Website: apple
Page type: billing-address
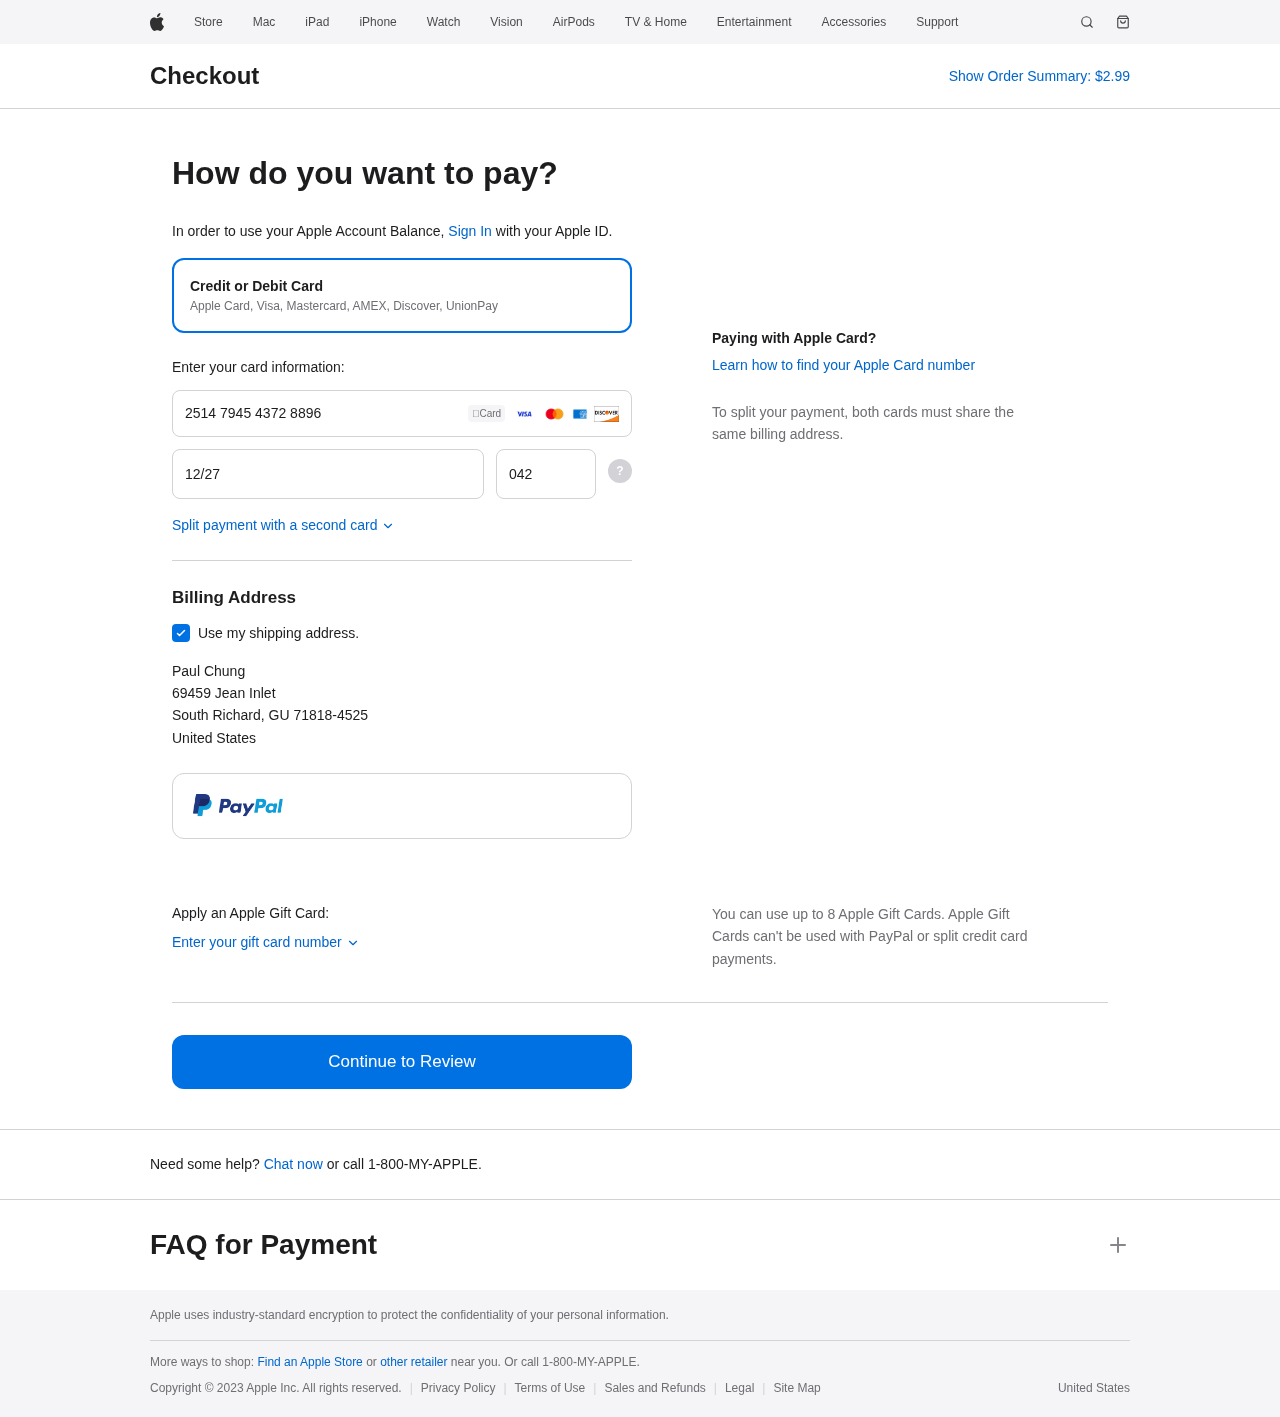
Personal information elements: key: PII_CARD_CVV
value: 042
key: PII_CARD_EXPIRY
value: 12/27
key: PII_CARD_NUMBER
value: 2514 7945 4372 8896
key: PII_CITY
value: South Richard
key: PII_COUNTRY
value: United States
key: PII_FULLNAME
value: Paul Chung
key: PII_POSTCODE_FULL
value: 71818-4525
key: PII_STATE_ABBR
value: GU
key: PII_STREET
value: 69459 Jean Inlet
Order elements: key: ORDER_TOTAL
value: $2.99